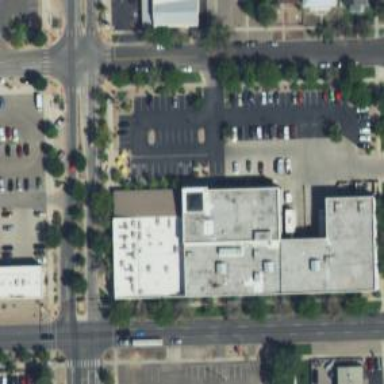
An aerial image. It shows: Parking space is available.